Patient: sex F, age 75
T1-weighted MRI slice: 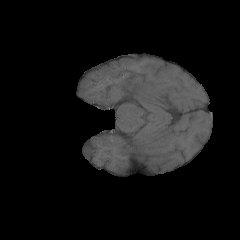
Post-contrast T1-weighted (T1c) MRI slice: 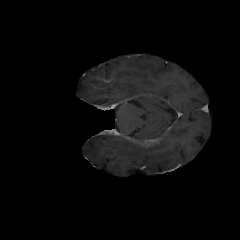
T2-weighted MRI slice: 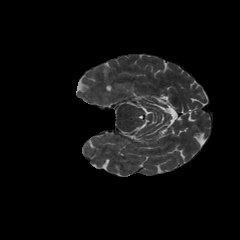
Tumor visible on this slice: no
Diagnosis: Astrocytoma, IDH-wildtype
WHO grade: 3